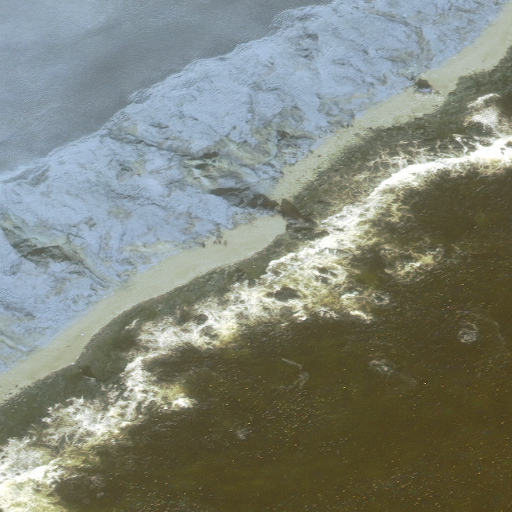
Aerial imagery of beach in Alaska named Atxam Acha containing only unknown